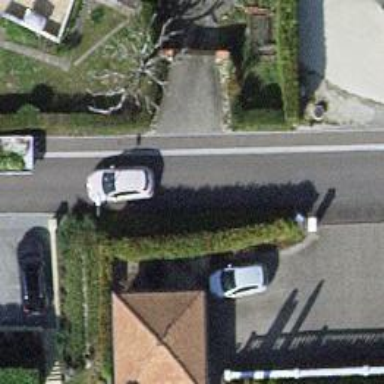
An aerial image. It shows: Asphalt footway with unmarked crossing.